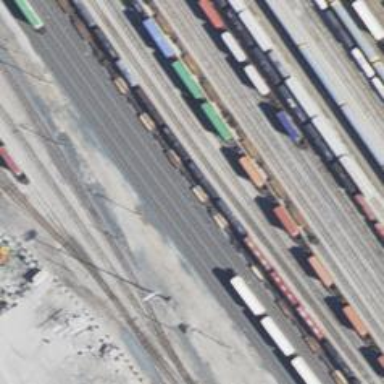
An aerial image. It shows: Railway yard.